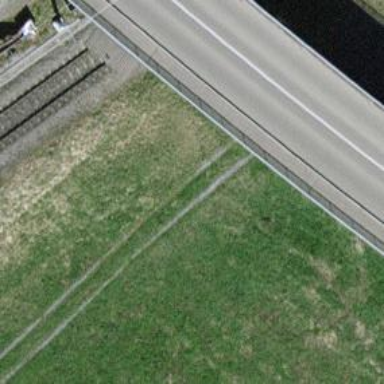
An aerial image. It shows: Grass track with grade5 tracktype.